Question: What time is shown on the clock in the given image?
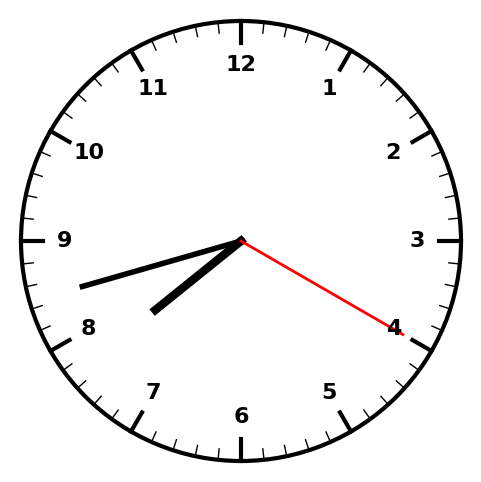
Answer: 07:42:20